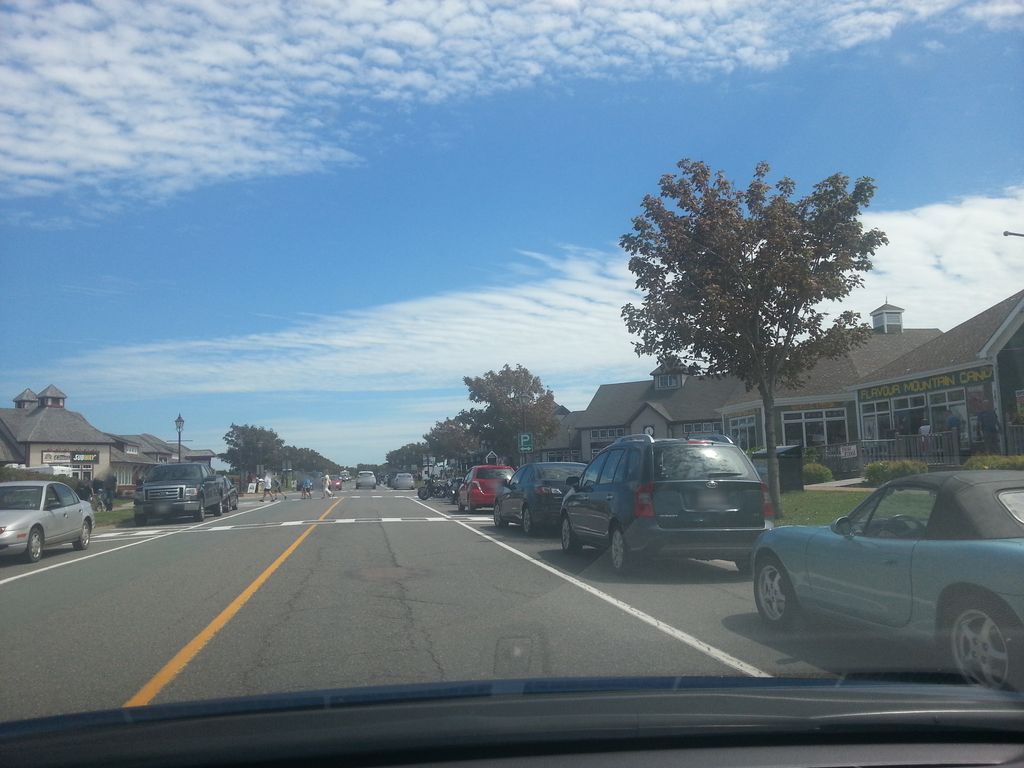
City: charlottetown